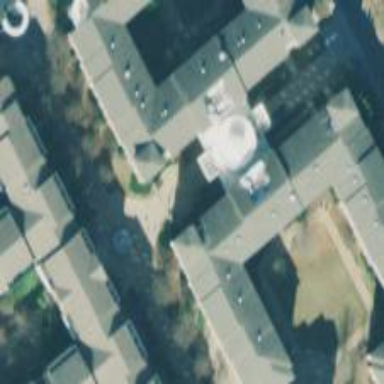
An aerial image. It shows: Dormitory building.